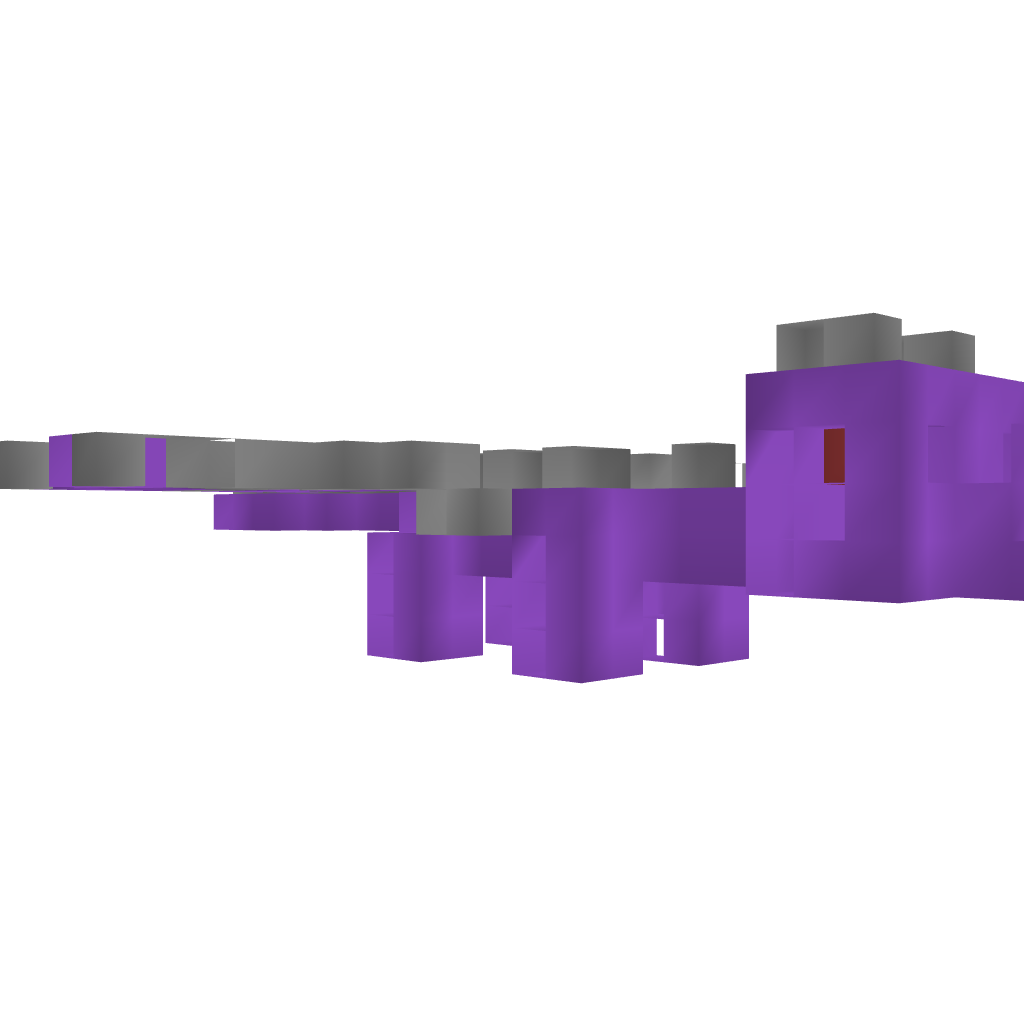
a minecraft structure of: EnderDragon good quality